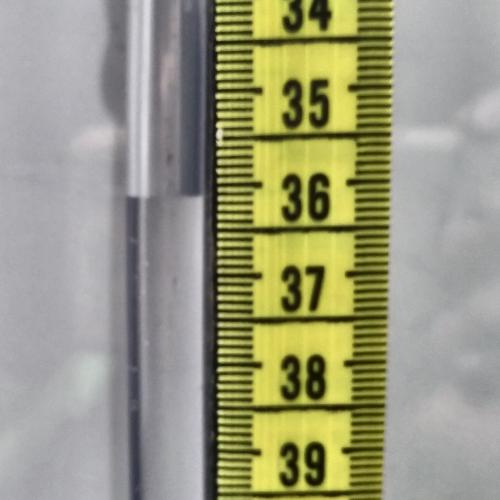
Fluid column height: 36.1 cm